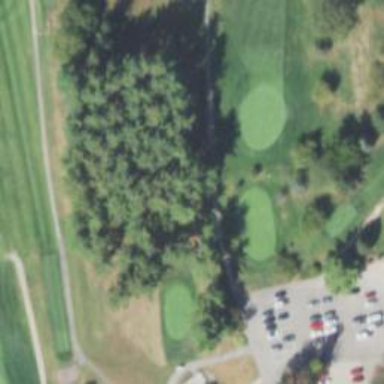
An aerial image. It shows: Path used for both walking and golf.